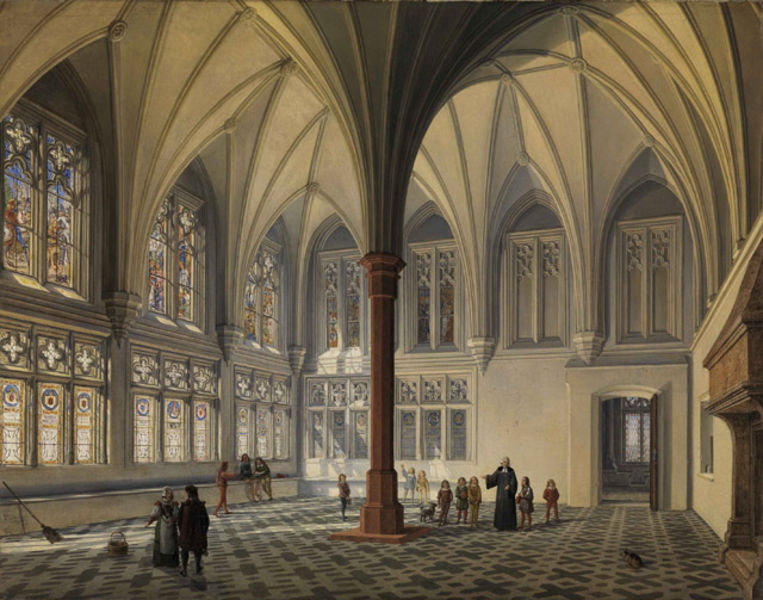
Titel: Der Sommerremter im Hochmeisterpalast der Marienburg
Künstler: Domenico Quaglio
Standort: Karlsruhe
Institution: Staatliche Kunsthalle Karlsruhe
Schlagwörter: gemälde, mann, schatten, weiß, frauen, menschen, braun, bunt, fenster, frau, geste, glas, licht, marmor, männer, schwarz, säule, tür, haus, hund, rot, tier, haube, muster, ornament, architektur, stein, weit, innenraum, niederlande, kirche, sonne, boden, decke, kind, personen, gotik, kamin, kinder, maus, schürze, bogen, lehrer, leer, farbe, empore, saal, kuppel, ornamente, hausdame, korb, besen, plinthe, hoch, bemalt, halle, bögen, katze, gewölbe, offen, kreuz, religion, dom, rippen, groß, fliesen, mosaik, rathaus, bänke, kapitell, kreuzrippen, kreuzrippengewölbe, prediger, pfarrer, fensterscheiben, buntglas, glasfenster, glasmalerei, spitzbogen, spitzbögen, priester, sonnenschein, kapelle, mönch, fließen, eimer, gothik, putzfrau, joch, schaft, erklärung, führung, pater, maßwerk, vorraum, hallenkirche, stützpfeiler, prag, kirchenfenster, putzen, ratte, jugendliche, licjt, einer, tschechien, kirche+, säuzle, einmer, hohe decken, pridter, gewüölbe, wagenhalle, kirb, diphamie, menscshen